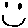
Label: smiley face